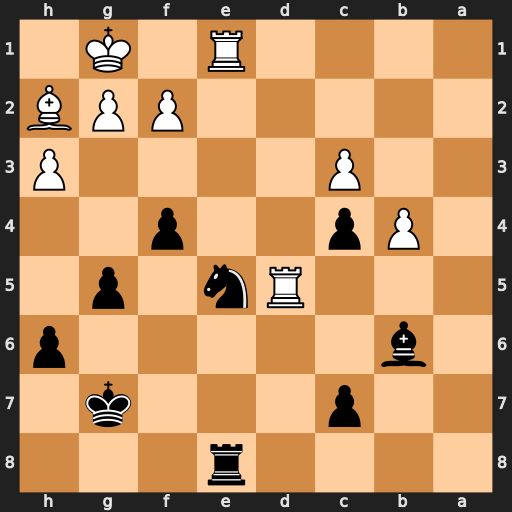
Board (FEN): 4r3/2p3k1/1b5p/3Rn1p1/1Pp2p2/2P4P/5PPB/4R1K1
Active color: b
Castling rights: -
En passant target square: -
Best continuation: Nf3+ gxf3 Rxe1+